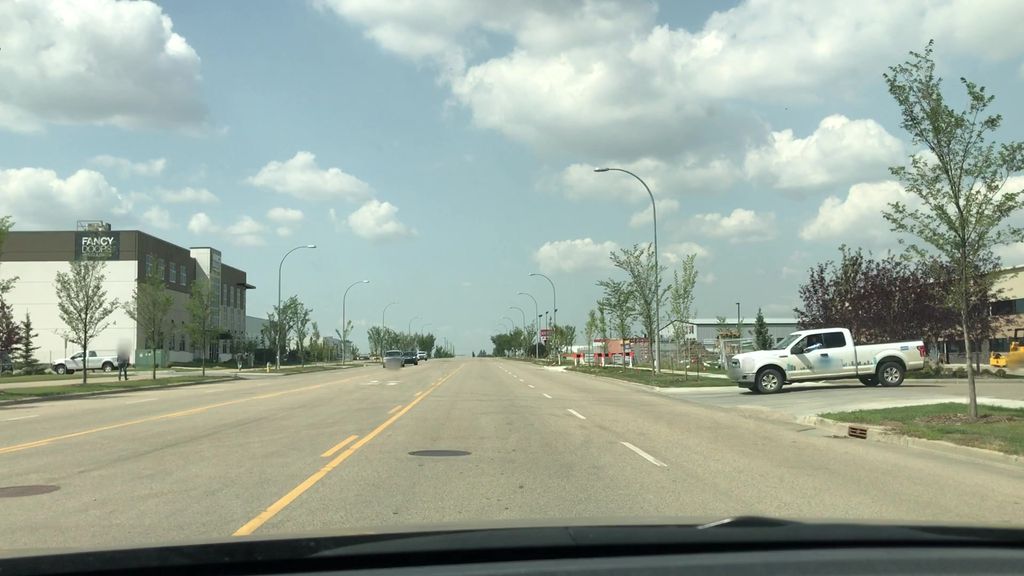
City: edmonton